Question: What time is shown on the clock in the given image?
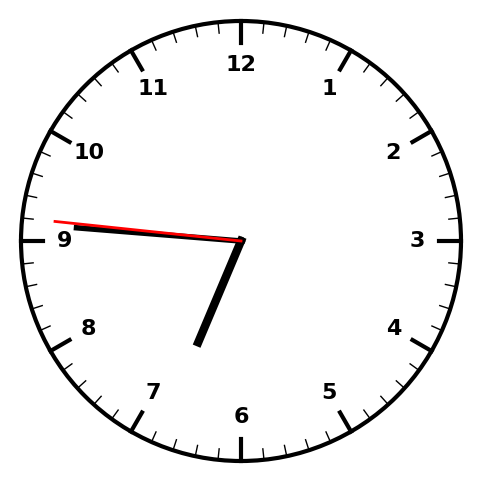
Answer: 06:45:46